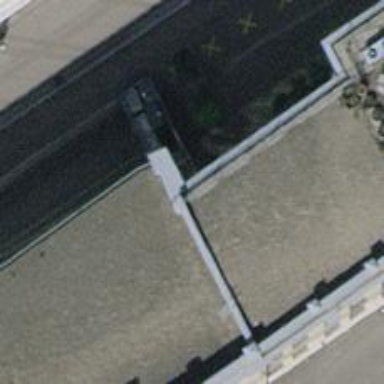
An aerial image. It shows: Parking area.